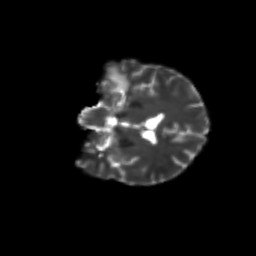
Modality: T2w
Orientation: coronal
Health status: ill
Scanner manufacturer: siemens
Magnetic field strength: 3 T
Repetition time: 6.8 s
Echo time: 0.097 s